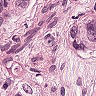
Metastatic tissue present: yes